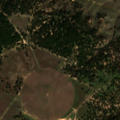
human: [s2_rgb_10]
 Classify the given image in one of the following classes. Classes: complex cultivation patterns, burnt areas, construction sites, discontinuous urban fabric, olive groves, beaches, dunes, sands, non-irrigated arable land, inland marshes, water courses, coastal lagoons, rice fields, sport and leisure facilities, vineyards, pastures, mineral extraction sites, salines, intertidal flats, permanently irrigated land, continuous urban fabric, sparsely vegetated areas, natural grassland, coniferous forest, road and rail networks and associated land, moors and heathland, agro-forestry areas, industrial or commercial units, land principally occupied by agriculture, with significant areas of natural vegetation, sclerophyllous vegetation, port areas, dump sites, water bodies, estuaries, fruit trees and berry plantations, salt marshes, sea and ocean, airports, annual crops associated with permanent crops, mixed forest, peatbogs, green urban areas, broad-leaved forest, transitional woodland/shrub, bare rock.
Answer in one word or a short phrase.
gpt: non-irrigated arable land, permanently irrigated land, pastures, agro-forestry areas, broad-leaved forest